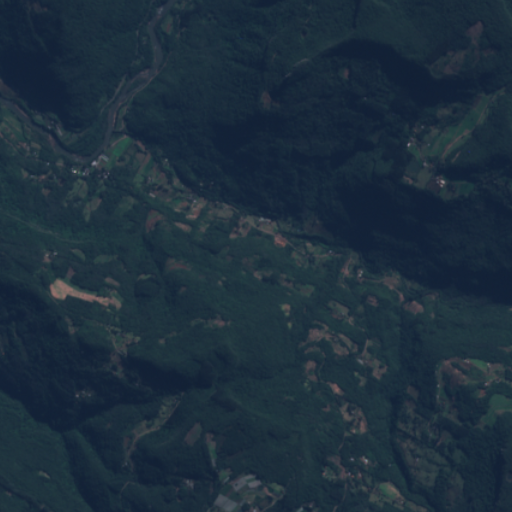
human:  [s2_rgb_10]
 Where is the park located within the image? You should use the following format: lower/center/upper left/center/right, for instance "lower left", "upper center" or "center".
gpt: The park is located in the upper left of the image.
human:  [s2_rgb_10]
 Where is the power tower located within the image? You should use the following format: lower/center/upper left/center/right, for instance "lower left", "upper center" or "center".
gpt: The power tower is located in the left of the image.
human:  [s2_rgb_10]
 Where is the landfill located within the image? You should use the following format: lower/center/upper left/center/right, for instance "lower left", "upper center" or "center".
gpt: There is no landfill in the image.